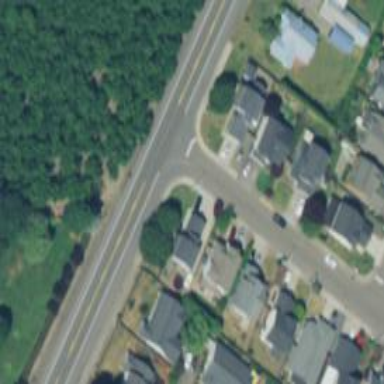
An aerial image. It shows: Stop road.